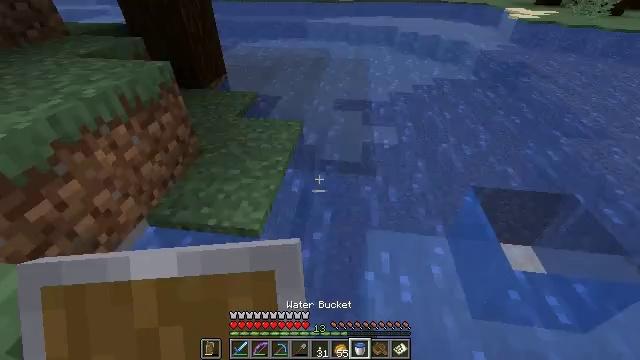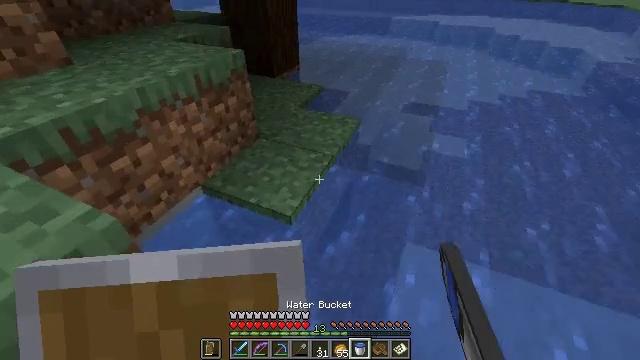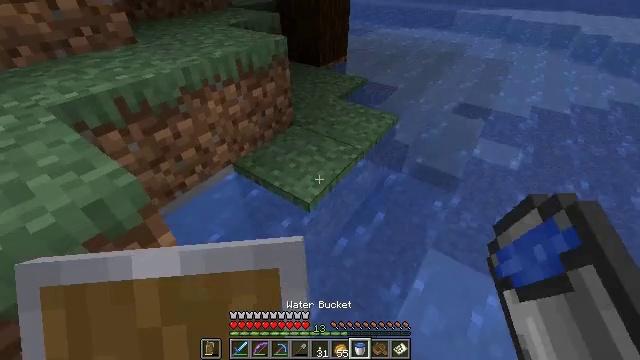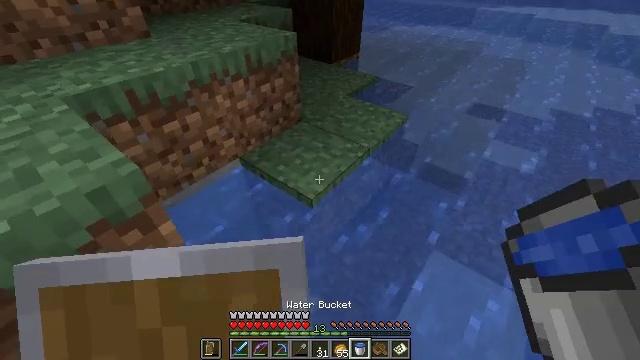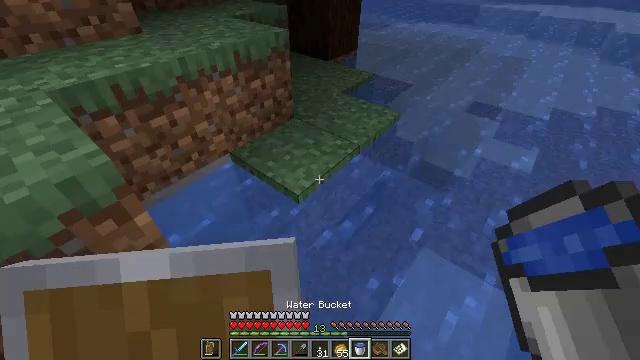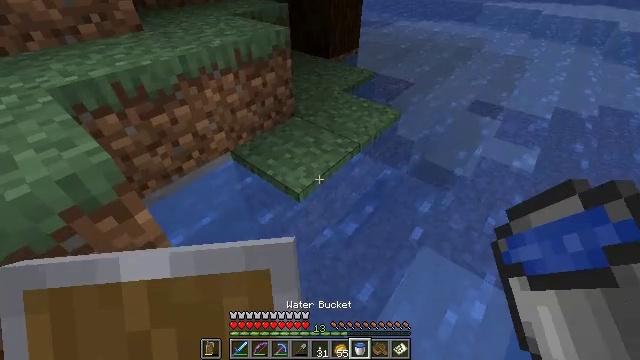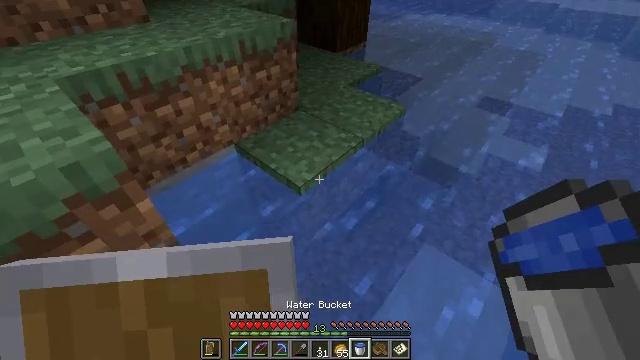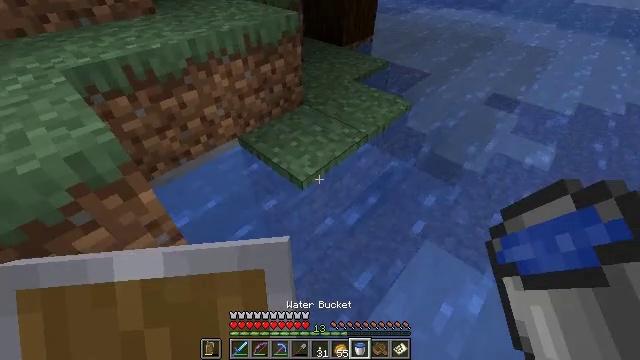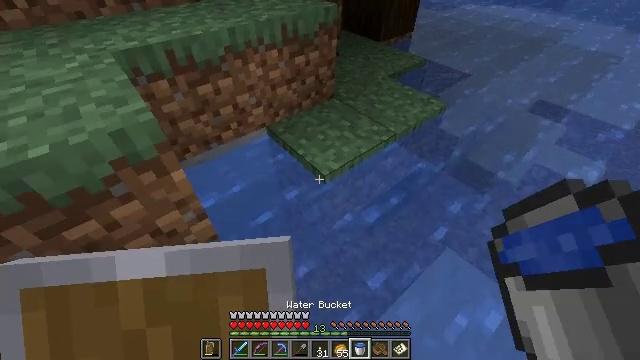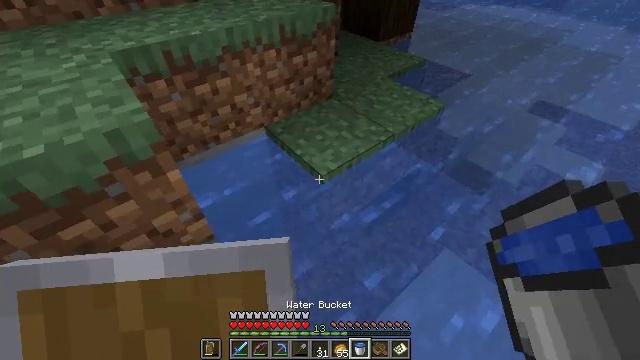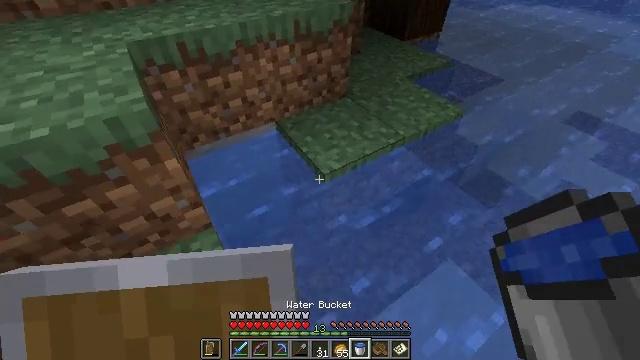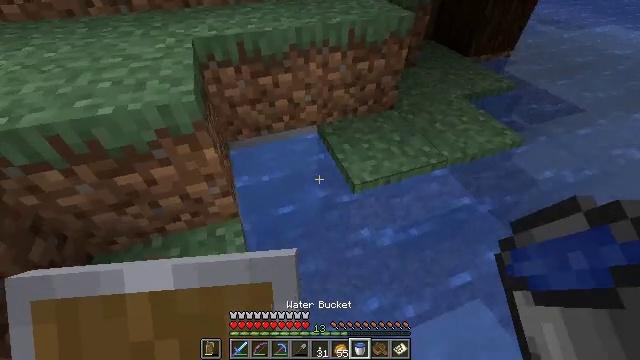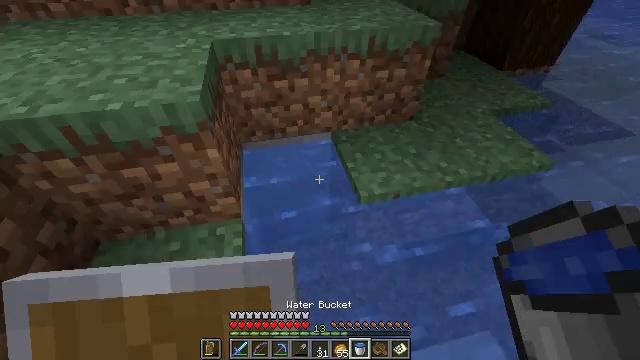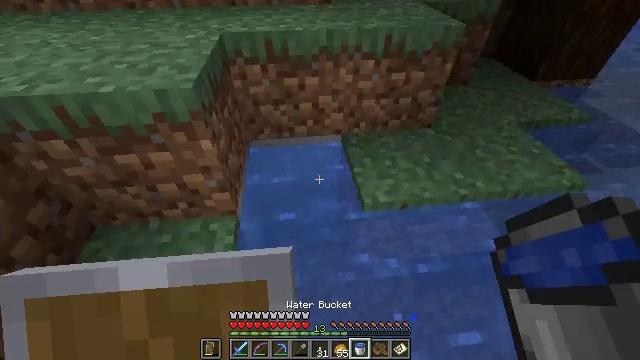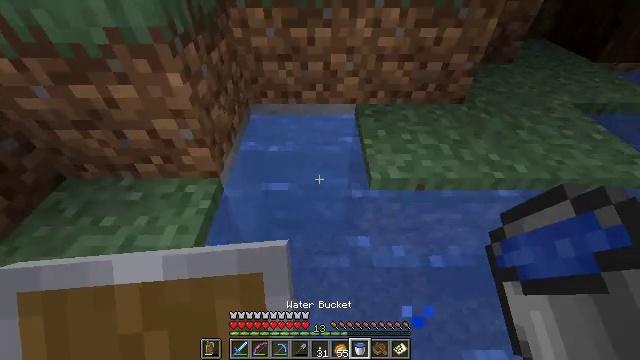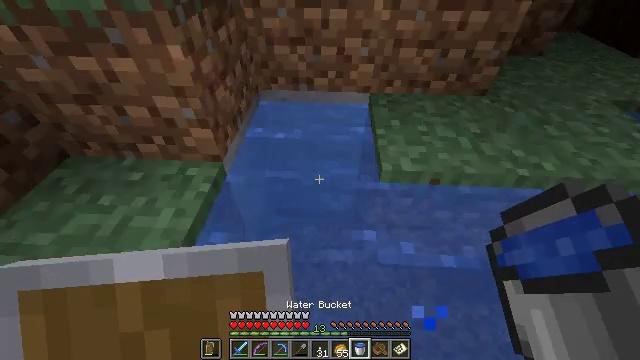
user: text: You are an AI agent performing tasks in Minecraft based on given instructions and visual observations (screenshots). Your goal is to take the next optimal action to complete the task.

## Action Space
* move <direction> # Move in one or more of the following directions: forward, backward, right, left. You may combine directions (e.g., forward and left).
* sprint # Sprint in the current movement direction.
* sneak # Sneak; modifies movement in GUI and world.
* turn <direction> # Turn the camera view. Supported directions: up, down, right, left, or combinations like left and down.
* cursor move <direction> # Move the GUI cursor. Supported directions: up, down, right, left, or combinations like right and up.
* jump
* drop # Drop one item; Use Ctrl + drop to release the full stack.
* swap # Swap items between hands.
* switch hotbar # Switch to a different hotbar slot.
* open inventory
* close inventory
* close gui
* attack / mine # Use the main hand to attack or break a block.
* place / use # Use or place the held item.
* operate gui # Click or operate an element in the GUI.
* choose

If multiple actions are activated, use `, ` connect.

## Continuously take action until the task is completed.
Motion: motion action
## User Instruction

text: Dig up clay found underwater.
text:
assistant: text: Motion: move right, turn left
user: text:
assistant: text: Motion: move right, turn left and down
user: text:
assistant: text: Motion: turn left
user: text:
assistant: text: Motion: no_op
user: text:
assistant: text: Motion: no_op
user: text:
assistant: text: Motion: turn left and down
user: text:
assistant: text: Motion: turn left and down
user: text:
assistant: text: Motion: turn left and down
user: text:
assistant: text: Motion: move right
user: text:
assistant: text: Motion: move right, turn left
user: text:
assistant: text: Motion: move forward and move right, turn left and up
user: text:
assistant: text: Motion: move forward and move right, turn left
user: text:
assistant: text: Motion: move forward, turn left and up
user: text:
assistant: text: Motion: move forward, turn left
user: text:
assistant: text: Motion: move forward, turn left
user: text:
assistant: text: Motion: move forward
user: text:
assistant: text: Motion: move forward
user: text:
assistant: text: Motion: move forward, sneak
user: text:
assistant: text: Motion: move forward, sneak, turn left
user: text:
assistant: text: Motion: move forward, sneak, turn left
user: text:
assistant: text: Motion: move forward, sneak
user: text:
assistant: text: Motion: move forward, sneak
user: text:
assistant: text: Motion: move forward, sneak, turn left and up
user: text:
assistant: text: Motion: move forward, sneak, turn left
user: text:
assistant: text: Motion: move forward, sneak
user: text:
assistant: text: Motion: move forward, sneak
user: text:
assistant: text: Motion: move forward, sneak
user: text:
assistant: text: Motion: move forward, sneak
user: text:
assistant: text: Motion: move forward, sneak
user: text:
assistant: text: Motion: sneak